Question: I'm working with a new Windows Phone 8 App, and trying to list the contacts on the phone.
In debug mode I can see the member Id (Contact.Id) with small blue icon next to the member (not an extension) but I can't access this member in programming mode, and can't view it when typing A = Contact.Id !, and can't find any document about it event on Microsoft site I can't find the member: microsoft.phone.userdata.contact.id
what is the type of this member?

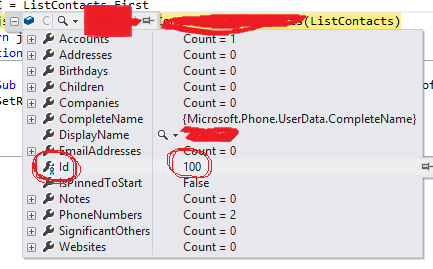
Answer: I just realized that
'''
contact.GetHashCode()
'''
returns the exact same number as the 'Id' property seen in the variable window drilldown.
Not sure how reliable it is, and how reliable it will be in the future.